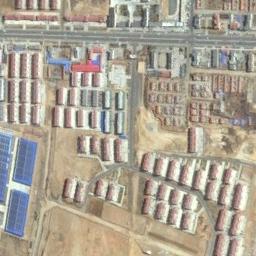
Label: industrial_area